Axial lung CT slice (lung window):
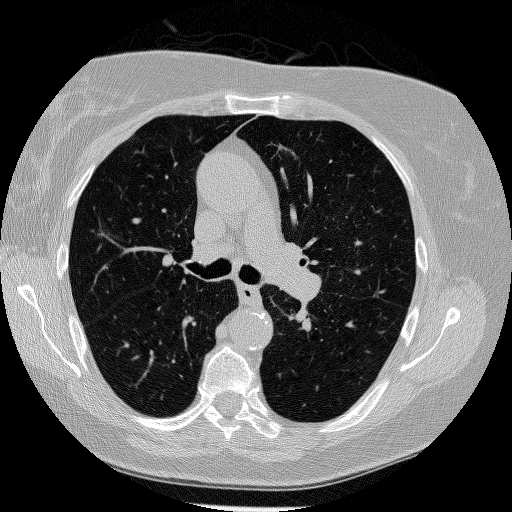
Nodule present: no